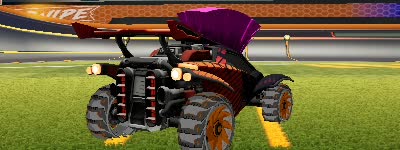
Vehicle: octane